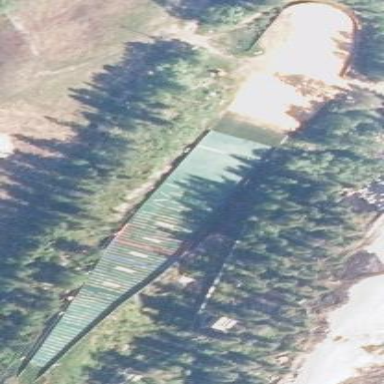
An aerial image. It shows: Ski jumping pitch with artificial turf surface. It is designated for ski jumping sport with ski jump landing area.